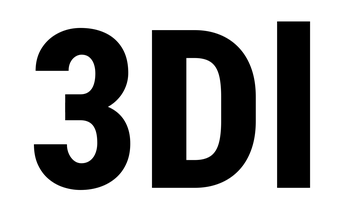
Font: Roboto_Condensed_ExtraBold